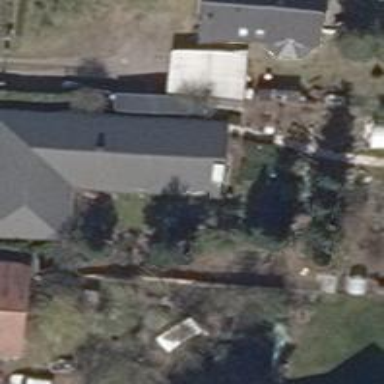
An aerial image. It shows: Building with hipped roof.